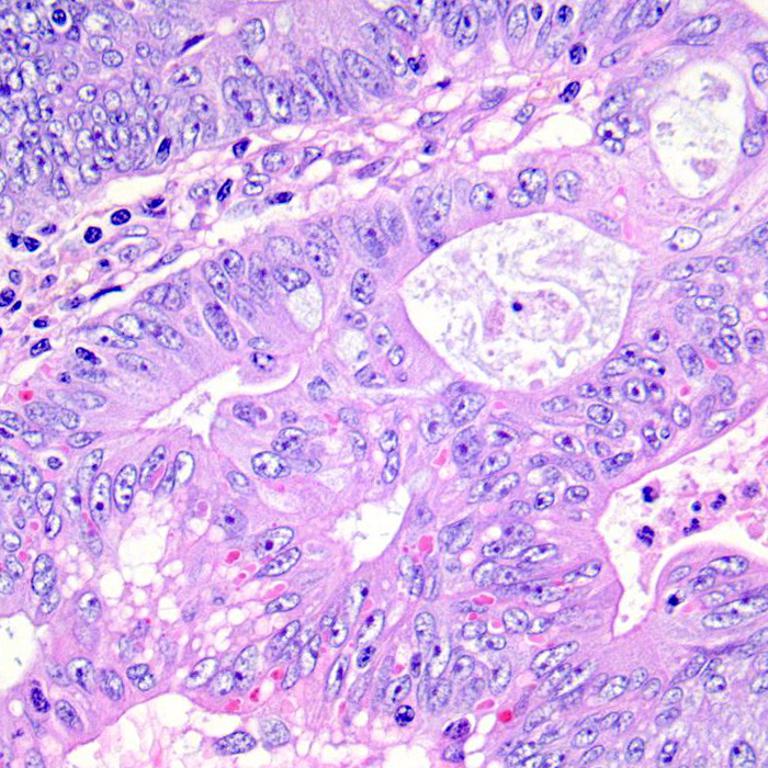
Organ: colon
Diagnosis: adenocarcinomas